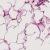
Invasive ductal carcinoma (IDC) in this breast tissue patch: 0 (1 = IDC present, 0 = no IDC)